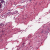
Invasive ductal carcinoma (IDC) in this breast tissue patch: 0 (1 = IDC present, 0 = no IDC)